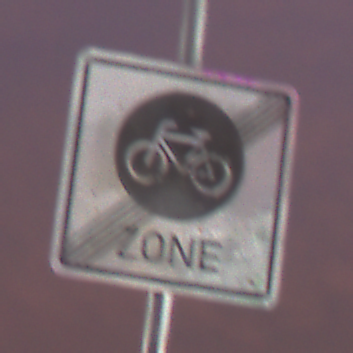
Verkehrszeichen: EndeFahrradzone
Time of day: SunriseSunset
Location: Outdoor (Urban)
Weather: PartlyCloudy
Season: NotSpecified
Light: Artificial